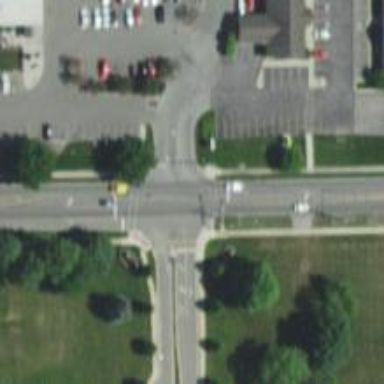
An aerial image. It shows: Marked road crossing.